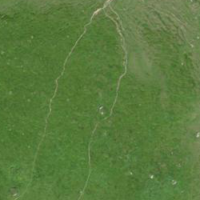
EUNIS habitat code: 23
Species observed at this site:
Milvus milvus